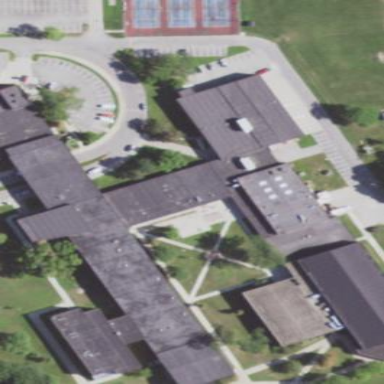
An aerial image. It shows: School building.